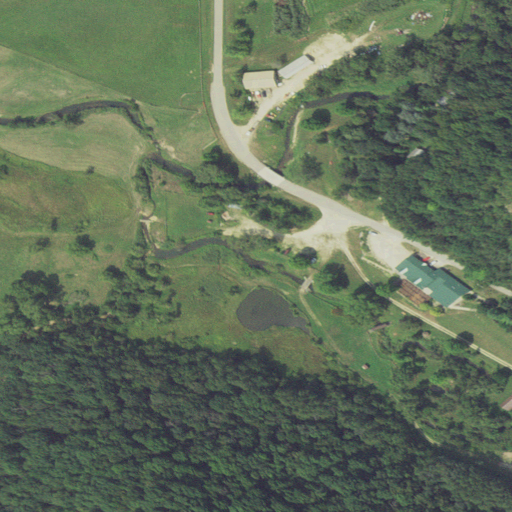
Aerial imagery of valley in Wisconsin named Torgerson Hollow containing pasture, deciduous forest, mixed forest, low intensity development, open development, medium intensity development, and evergreen forest